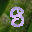
Label: 8